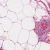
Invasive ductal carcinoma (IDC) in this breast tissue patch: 0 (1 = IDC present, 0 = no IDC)